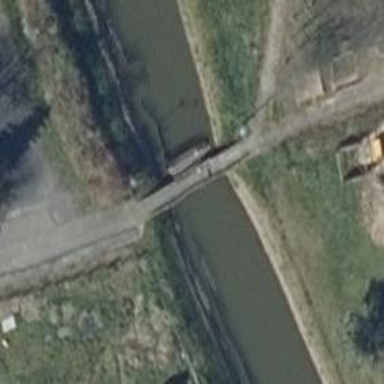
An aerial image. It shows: Bridge.